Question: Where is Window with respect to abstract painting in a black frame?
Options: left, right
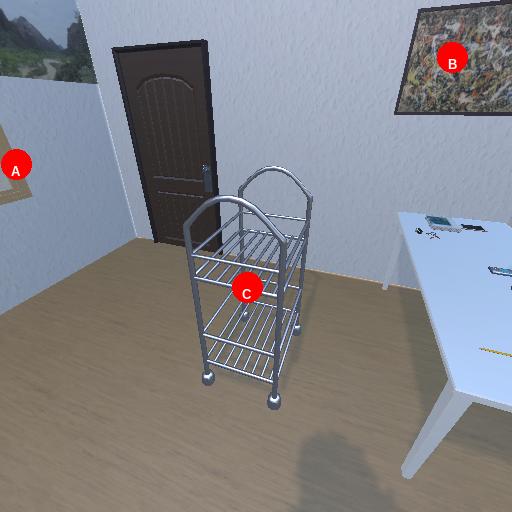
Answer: left